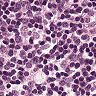
Metastatic tissue present: no